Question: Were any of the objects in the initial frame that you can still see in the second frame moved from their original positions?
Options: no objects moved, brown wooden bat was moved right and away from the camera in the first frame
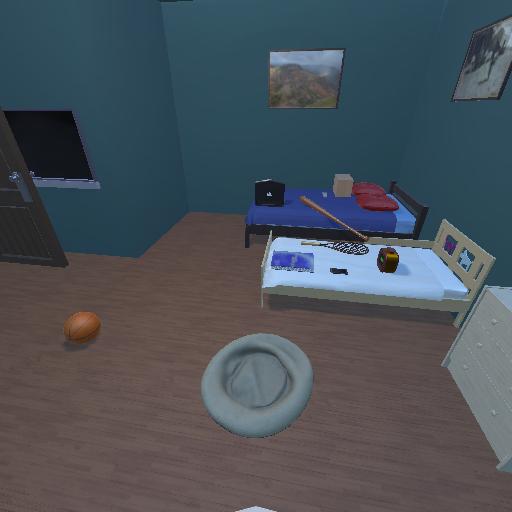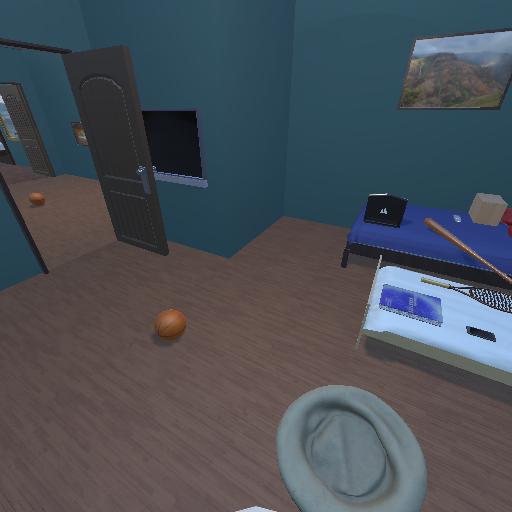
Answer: no objects moved